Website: macys
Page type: delivery-shipping
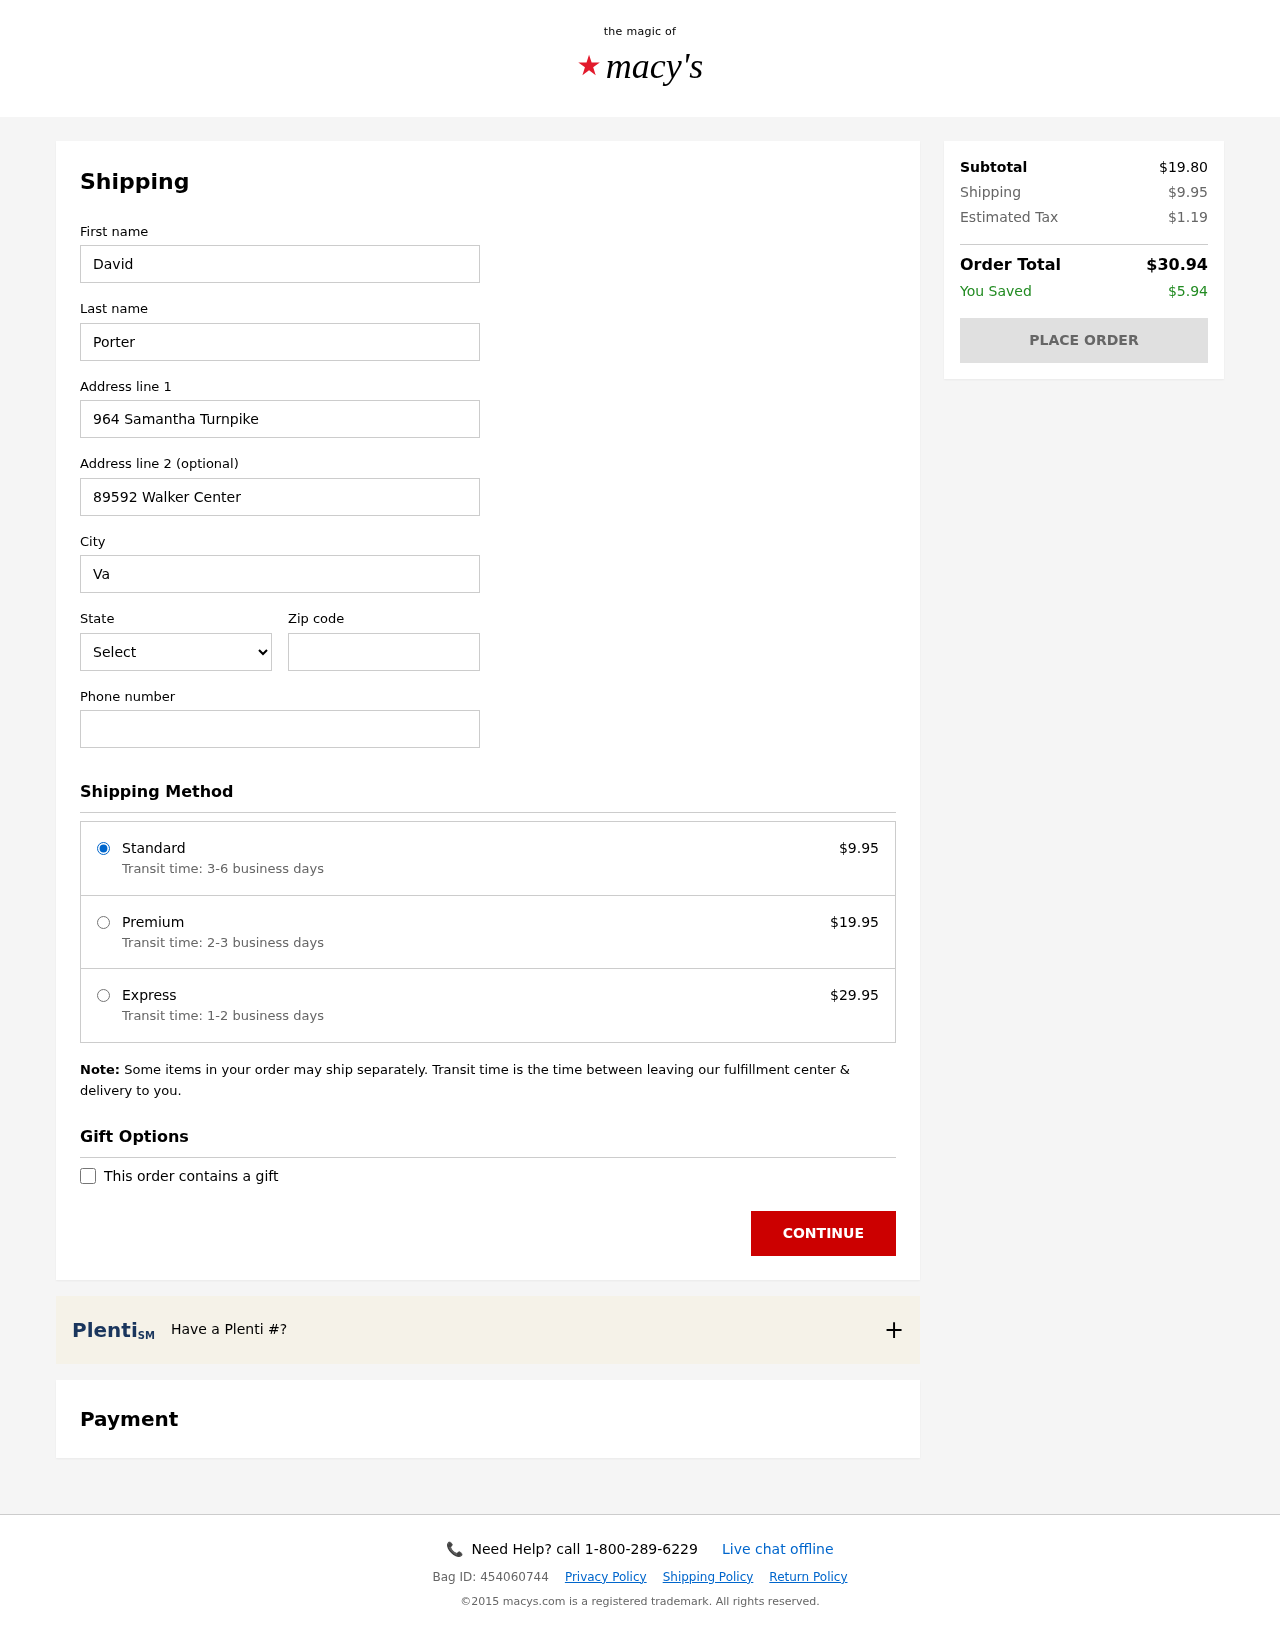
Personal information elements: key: PII_CITY
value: Vasquezbury
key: PII_FIRSTNAME
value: David
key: PII_LASTNAME
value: Porter
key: PII_PHONE
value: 3684395990
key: PII_POSTCODE
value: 92825
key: PII_STATE_ABBR
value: WI
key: PII_STREET
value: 964 Samantha Turnpike
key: PII_STREET2
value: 89592 Walker Center
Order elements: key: ORDER_SHIPPING_COST
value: $9.95
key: ORDER_SHIPPING_PREMIUM
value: $19.95
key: ORDER_SHIPPING_EXPRESS
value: $29.95
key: ORDER_SUBTOTAL
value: $19.80
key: ORDER_TAX
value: $1.19
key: ORDER_TOTAL
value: $30.94
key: ORDER_SAVINGS
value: $5.94